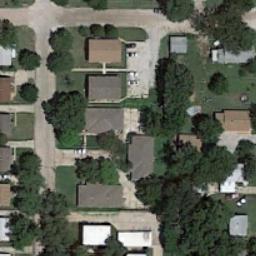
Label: medium_residential